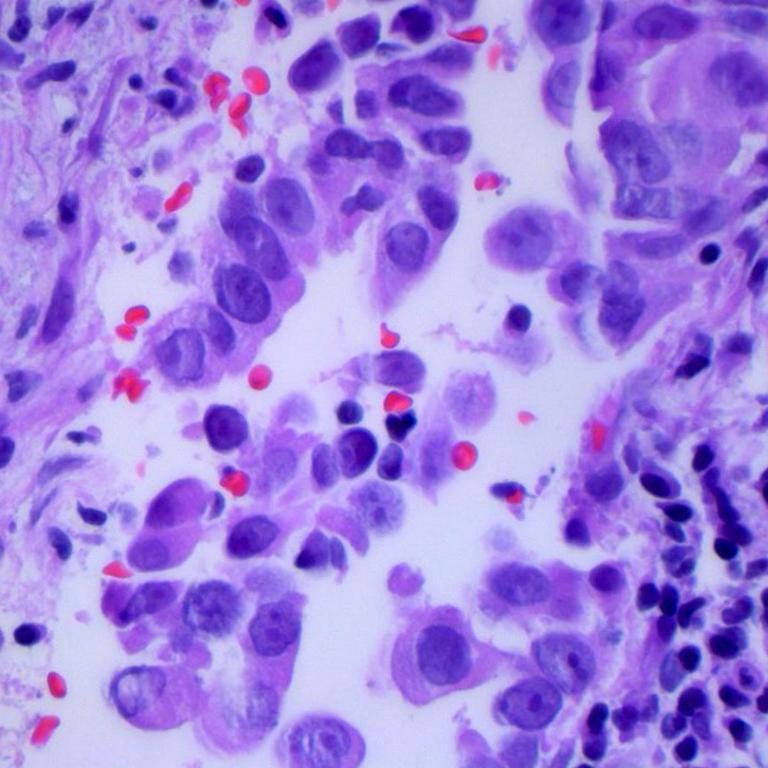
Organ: lung
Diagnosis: adenocarcinomas